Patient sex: F
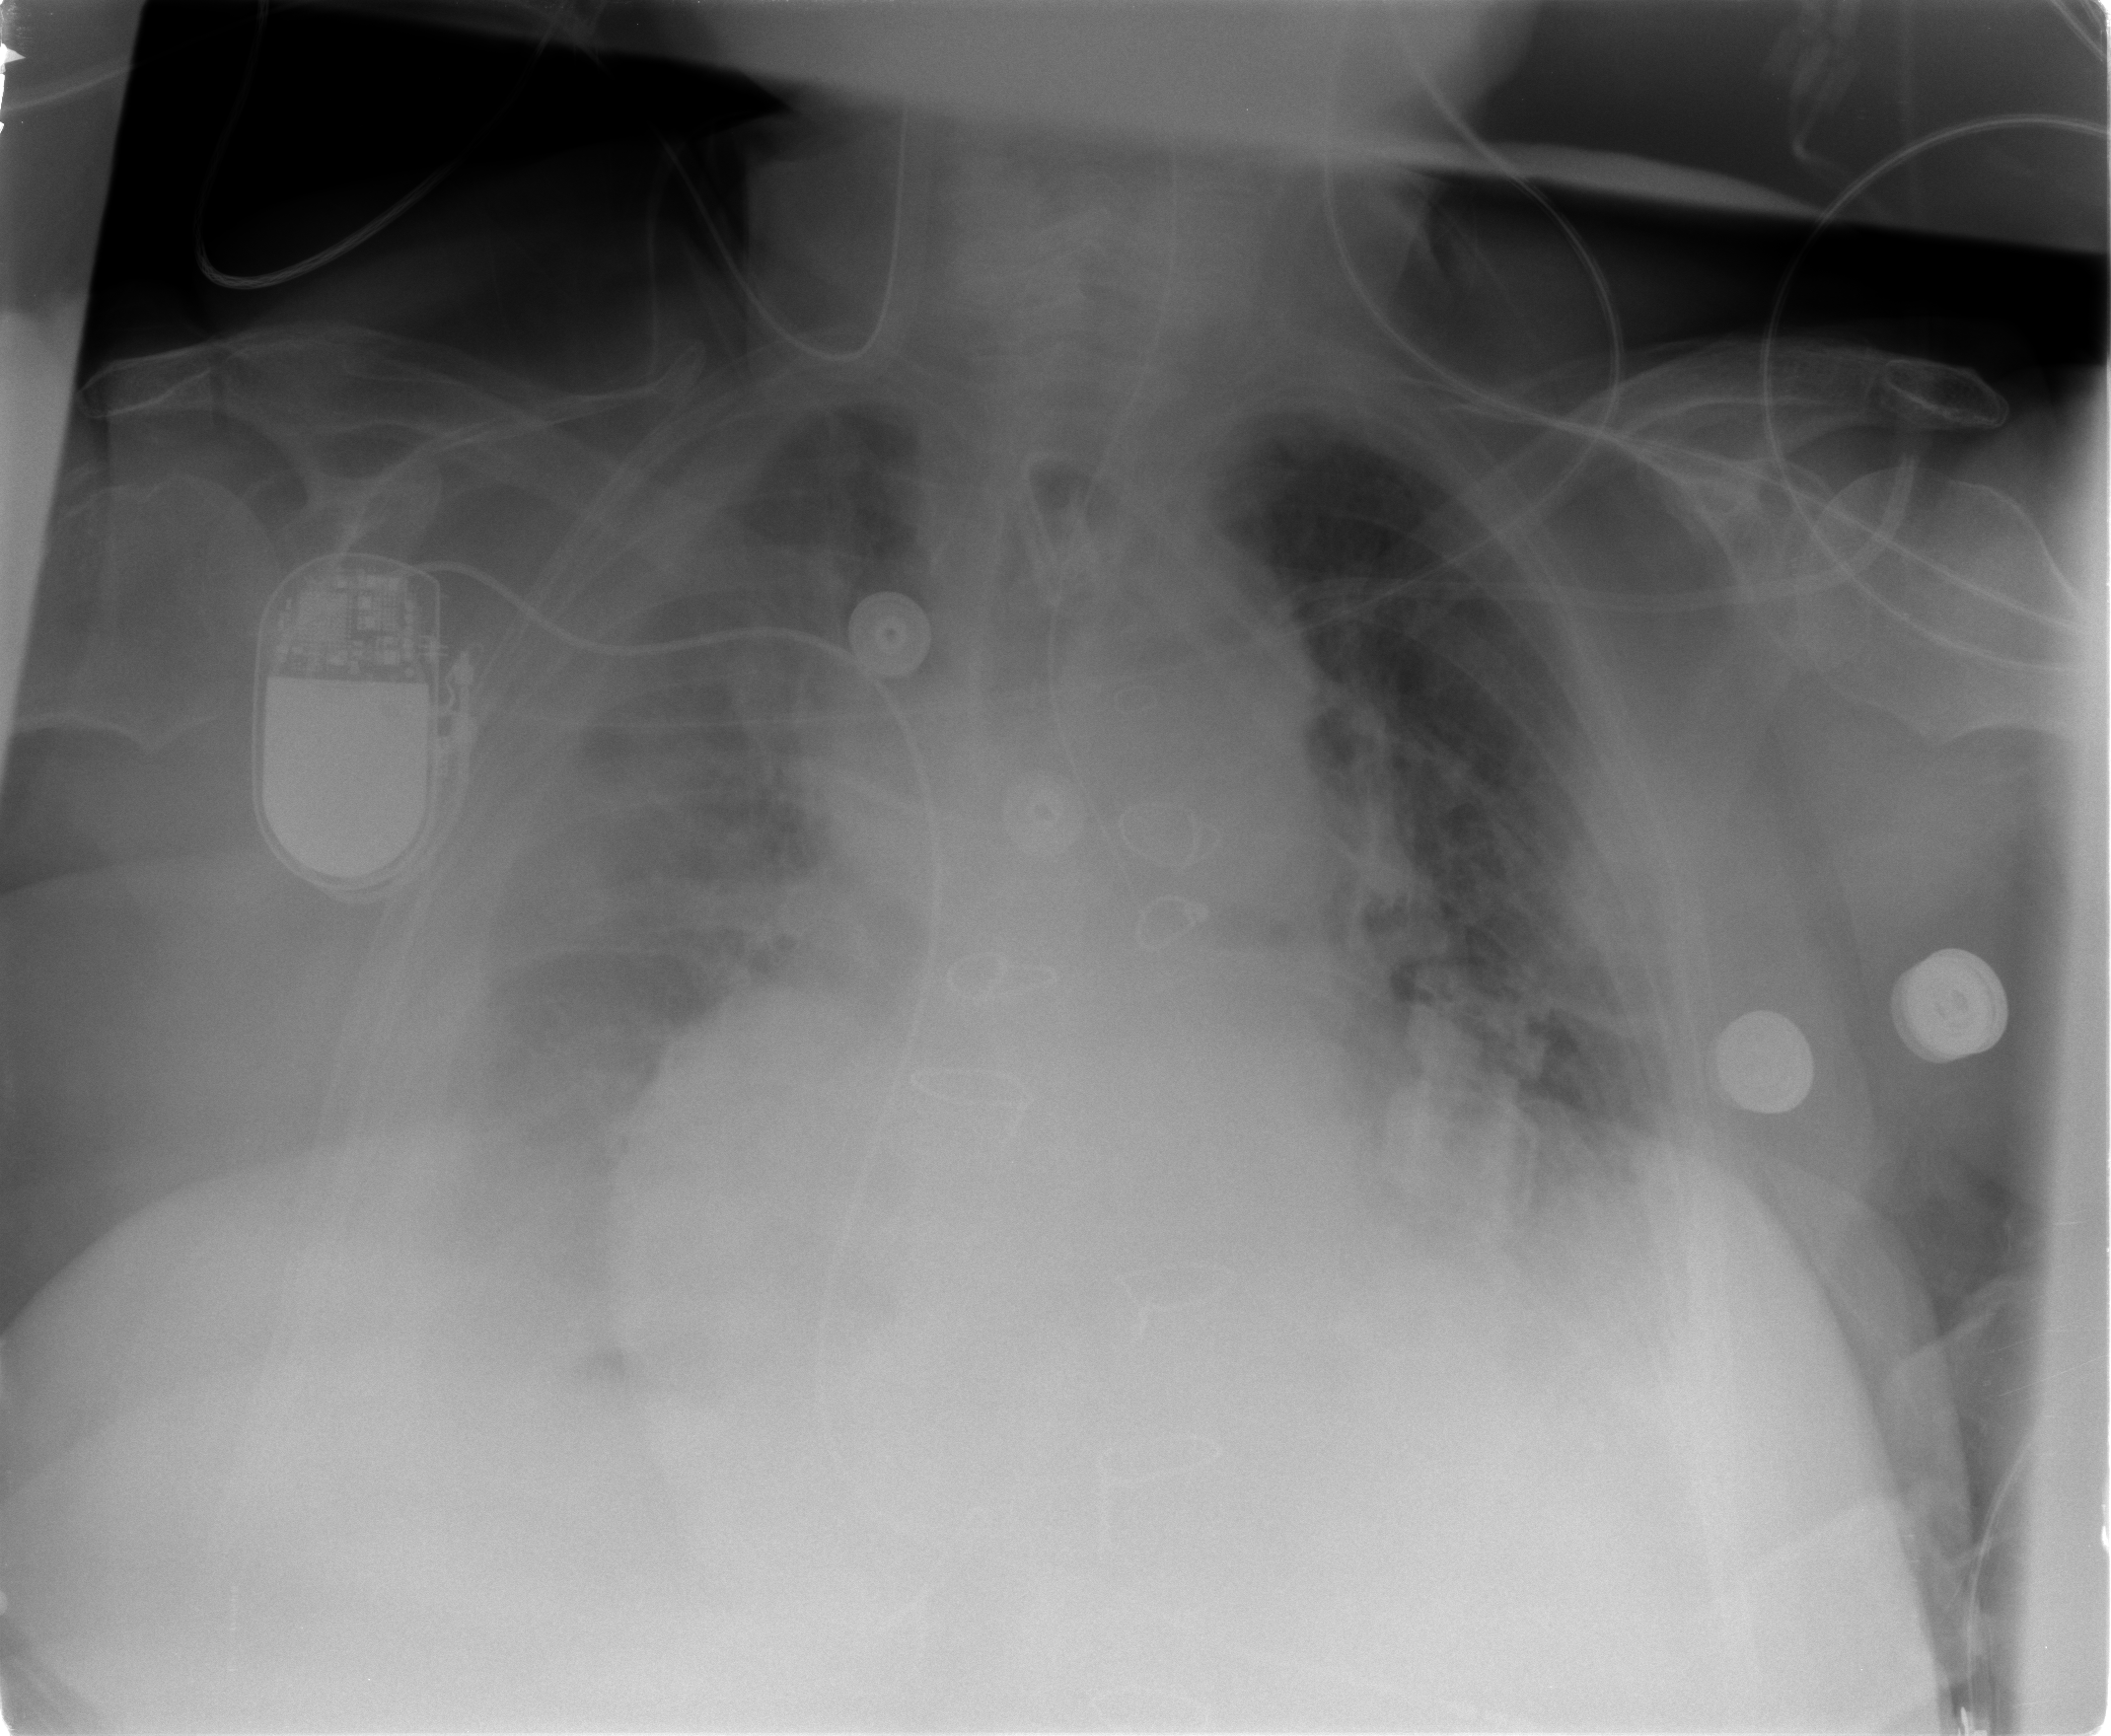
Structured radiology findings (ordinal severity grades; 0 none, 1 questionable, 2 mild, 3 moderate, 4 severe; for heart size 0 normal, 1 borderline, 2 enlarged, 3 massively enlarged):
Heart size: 2
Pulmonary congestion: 3
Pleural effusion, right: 2
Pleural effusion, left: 2
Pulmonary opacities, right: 2
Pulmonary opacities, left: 2
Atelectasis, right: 3
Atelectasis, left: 2